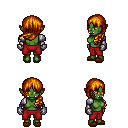
a pixel art fantasy rpg character, female body template, orc, green skin, steel arm armor, red pants, dark blonde left-swept hairstyle, metal gloves, brown slippers, four views (front, back, left, right), 2x2 character sprite sheet, small pixel art, hard edges, no anti-aliasing